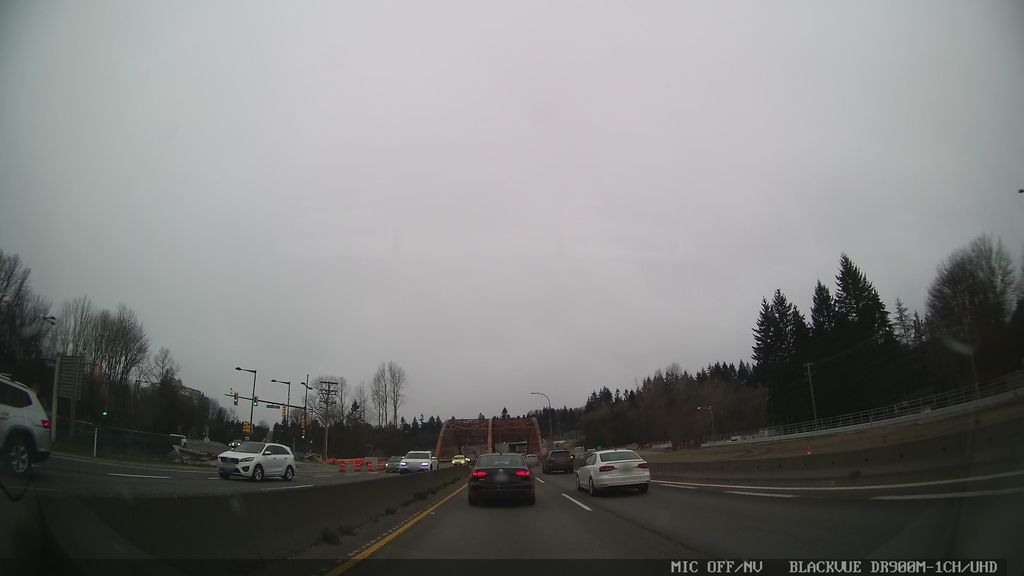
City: vancouver